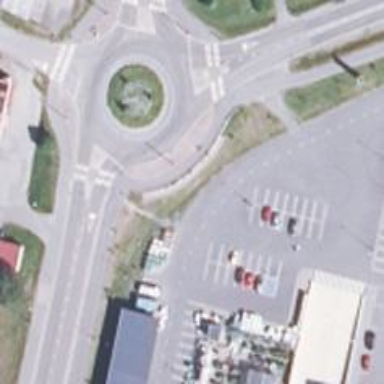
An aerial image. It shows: Tertiary road with asphalt surface leading to roundabout.